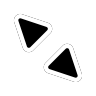
Cursor type: resize_nwse
OS/theme: macos
Variant: default